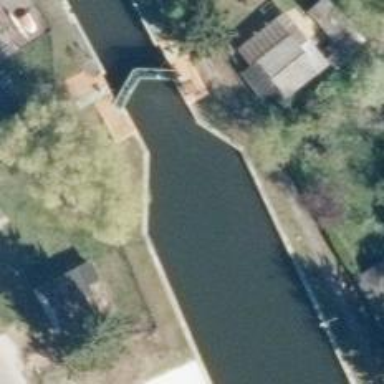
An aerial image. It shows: Canal with lock obstacle.